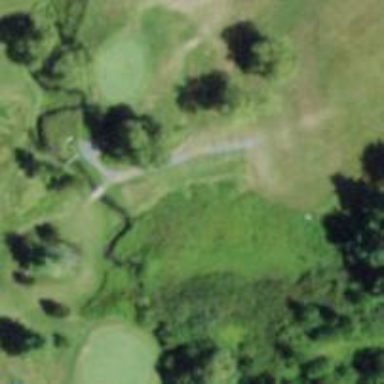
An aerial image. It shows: Path used for both walking and golf.